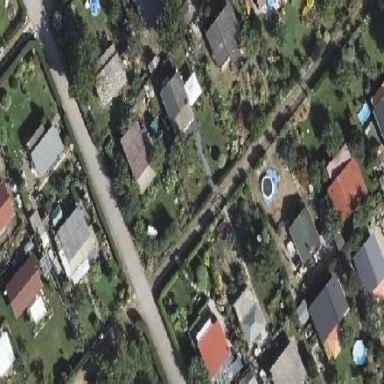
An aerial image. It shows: Plot in the allotments.